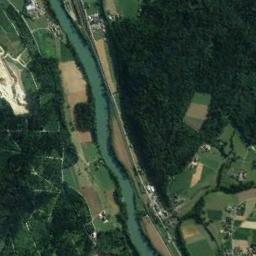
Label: river